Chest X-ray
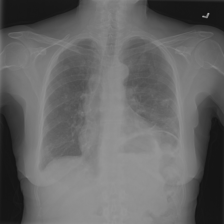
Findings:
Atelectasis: positive
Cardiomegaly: negative
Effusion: negative
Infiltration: positive
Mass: positive
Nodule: negative
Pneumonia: negative
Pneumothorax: negative
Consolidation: negative
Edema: negative
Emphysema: negative
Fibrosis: negative
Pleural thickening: negative
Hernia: negative